Question: I have my project called "Service Del" in Jira, Every thing worked fine before when project was not getting bigger and bigger. But now i want some special type of filters.
I can use filter
'''
project = "Service Del" ORDER BY Rank ASC
'''
and can see all entries.
I can use filter
'''
project = "Service Del" AND resolutiondate >= -7d ORDER BY Rank ASC
'''
and can see all resolved entries from last week.
Till now every thing is fine.
As you can see in picture, I have 3 columns for this project,

"To Do", "in Progress" and "Done". Now what I want is, I can filter this project in a way that, I can see all project issues in "To Do" and "In progress" columns
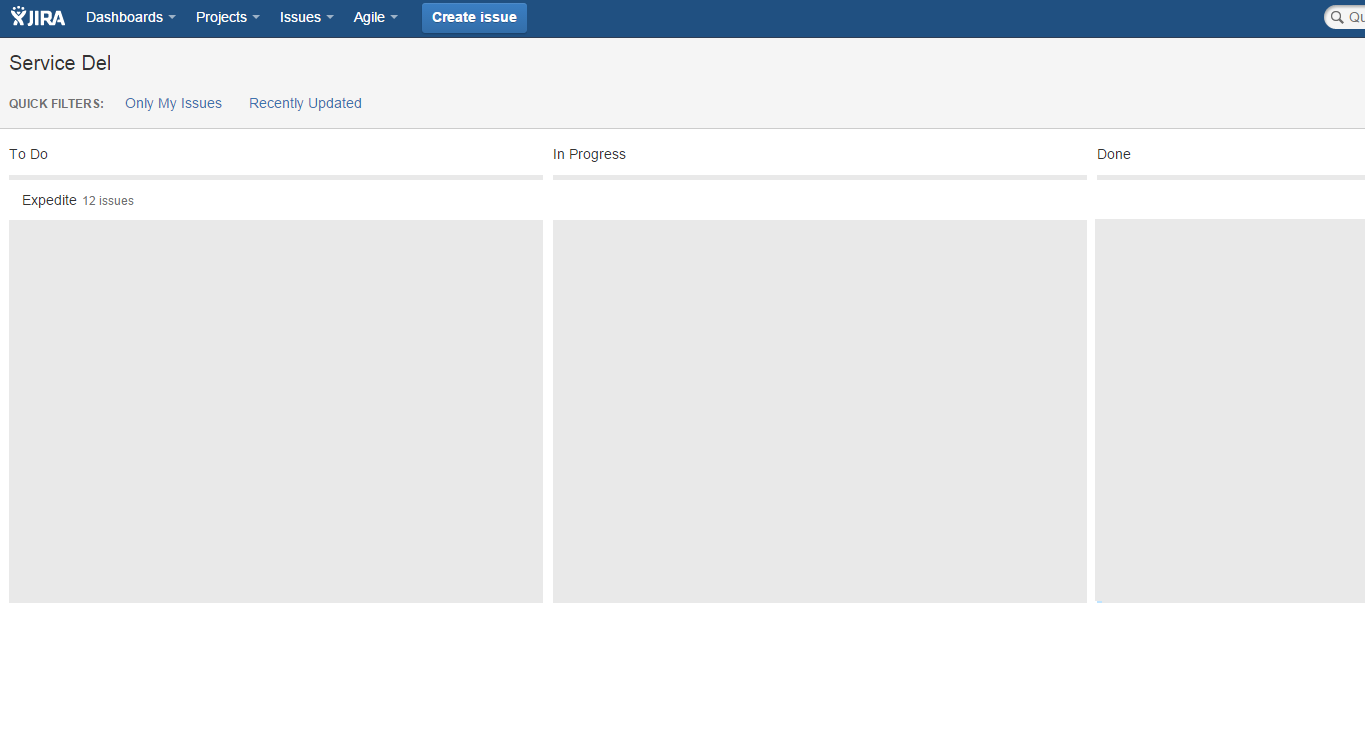
Answer: '''
project = "Service Del" and (status in ("To Do","In Progress") or (status in ("Done") and resolutiondate >= -7d)) ORDER BY Rank ASC
'''
please try to change the status names into the ones in each column, and use it as the filter.